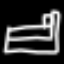
Label: bed